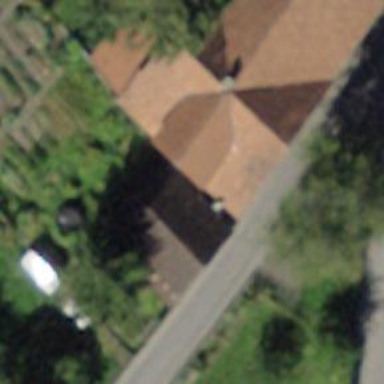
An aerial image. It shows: Barn.